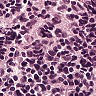
Metastatic tissue present: no